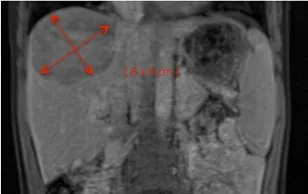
Nine years-old male with Abernethy type II portosystemic shunt and hepatic adenoma. A maximum diameter of 11.5 cm at the time of diagnosis to. A maximum diameter of 10 cm 4 months after shunt closure.
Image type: radiology (ct)